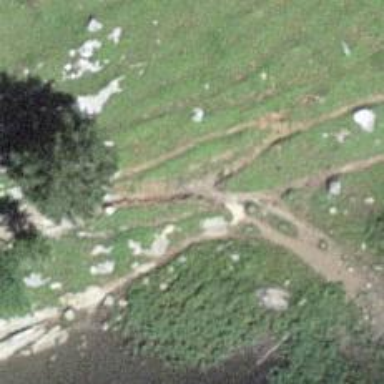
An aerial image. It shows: Path with excellent visibility for trail.